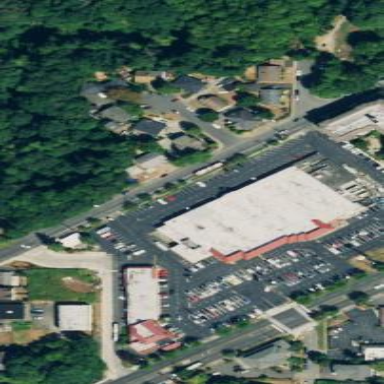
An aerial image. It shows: Commercial building housing supermarket.